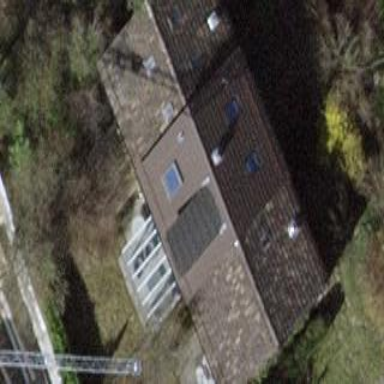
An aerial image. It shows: Pitched roof building.